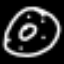
Label: donut